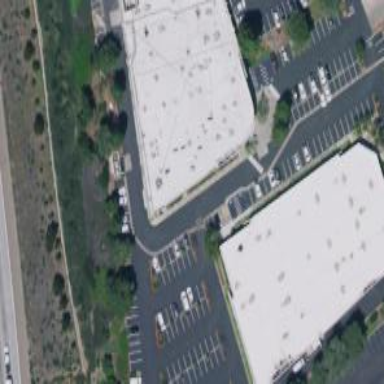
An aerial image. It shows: Industrial building.